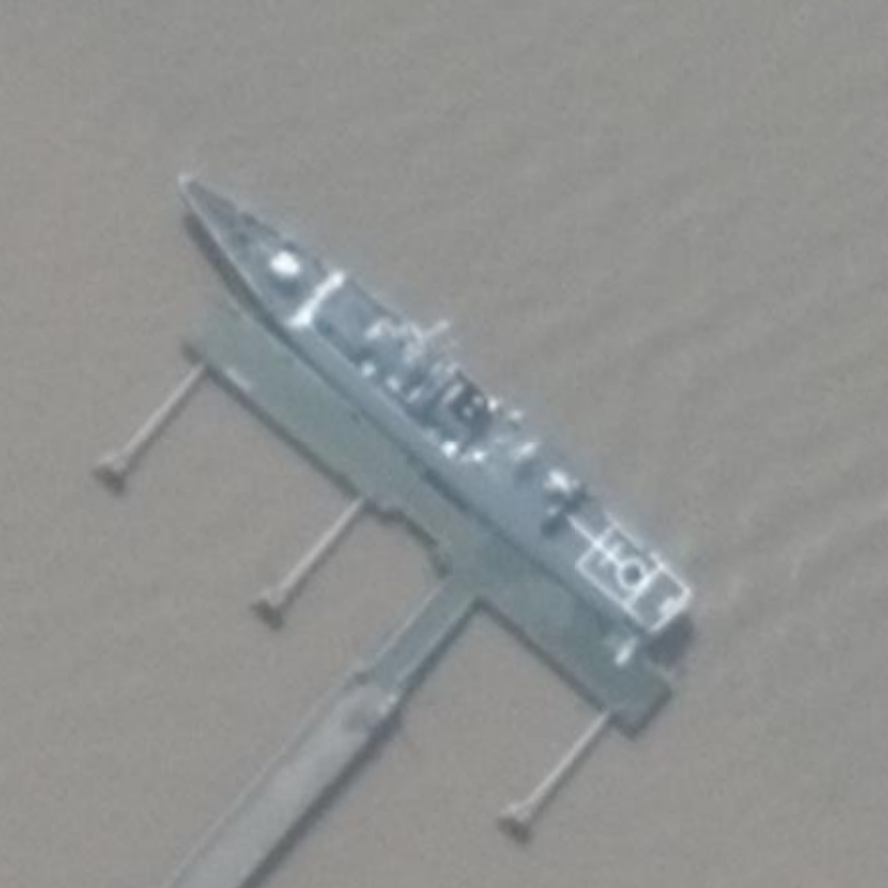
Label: cruiser